Question: My existing code extends an Ember Select:
'''
App.AreaSelect = Em.Select.extend(Em.TargetActionSupport, {
(...)
});
'''
Using it like this in template:
'''
{{view App.AreaSelect content=areas value=selectedArea}}
'''
Now, <URL> this way of doing it has changed in Ember 1.8:
> <URL>
(whatever that means..?)
So, trying this in my template:
'''
{{view "areaSelect" content=areas value=selectedArea}}
'''
I just get the following error message:
> "Uncaught Error: Assertion Failed: areaSelect must be a subclass of
Ember.View, not "

(the last part is, as you can see, missing)
What am I doing wrong here?
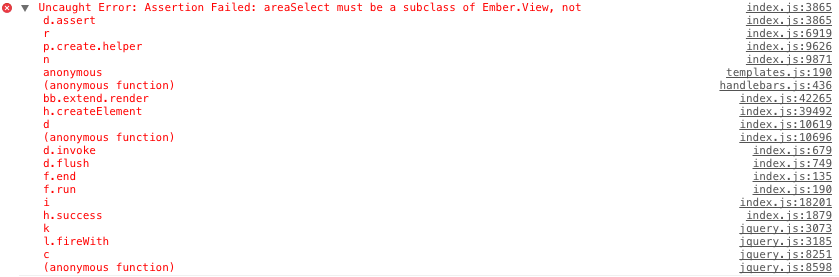
Answer: The error you're getting is actually because it can't find a view named areaSelect.
Your naming convention for your select view is incorrect. It has to end with "View". If you rename it to App.AreaSelectView, it should resolve correctly.
'''
App.AreaSelectView = Ember.Select.extend({
// blah
});
'''
See <URL> for example.